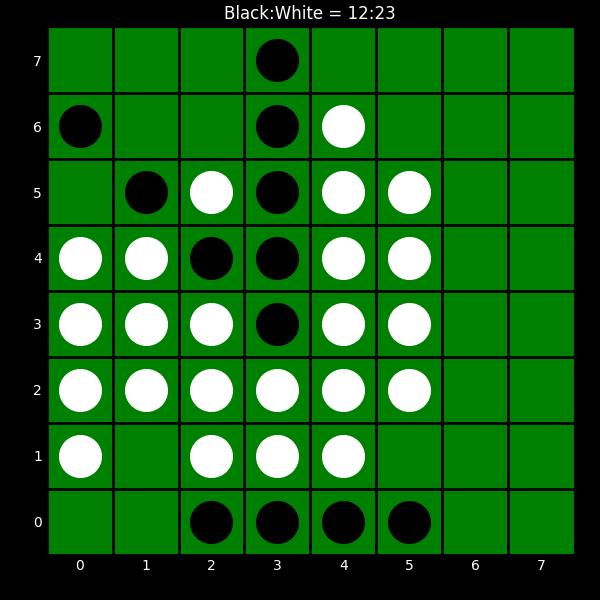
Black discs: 12
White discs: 23